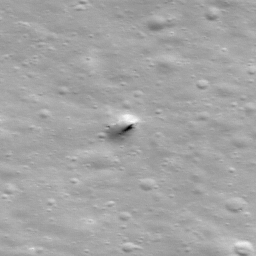
Pit: Stevinus 10
Host crater: Stevinus
Host type: impact_melt
Lunar coordinates: latitude -32.938, longitude 54.738